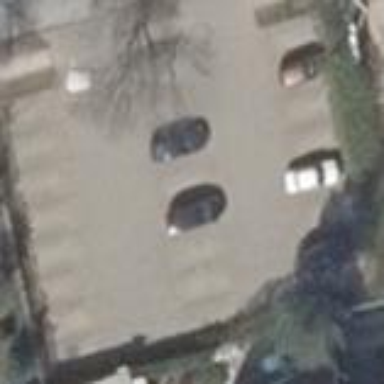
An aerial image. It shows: Parking area with surface.